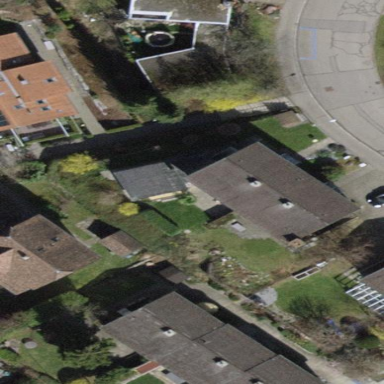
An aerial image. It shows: Semidetached house with gabled roof.